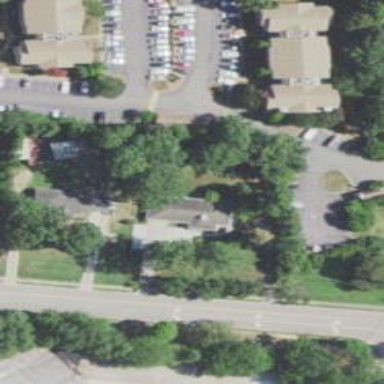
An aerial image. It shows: Residential area within neighborhood.